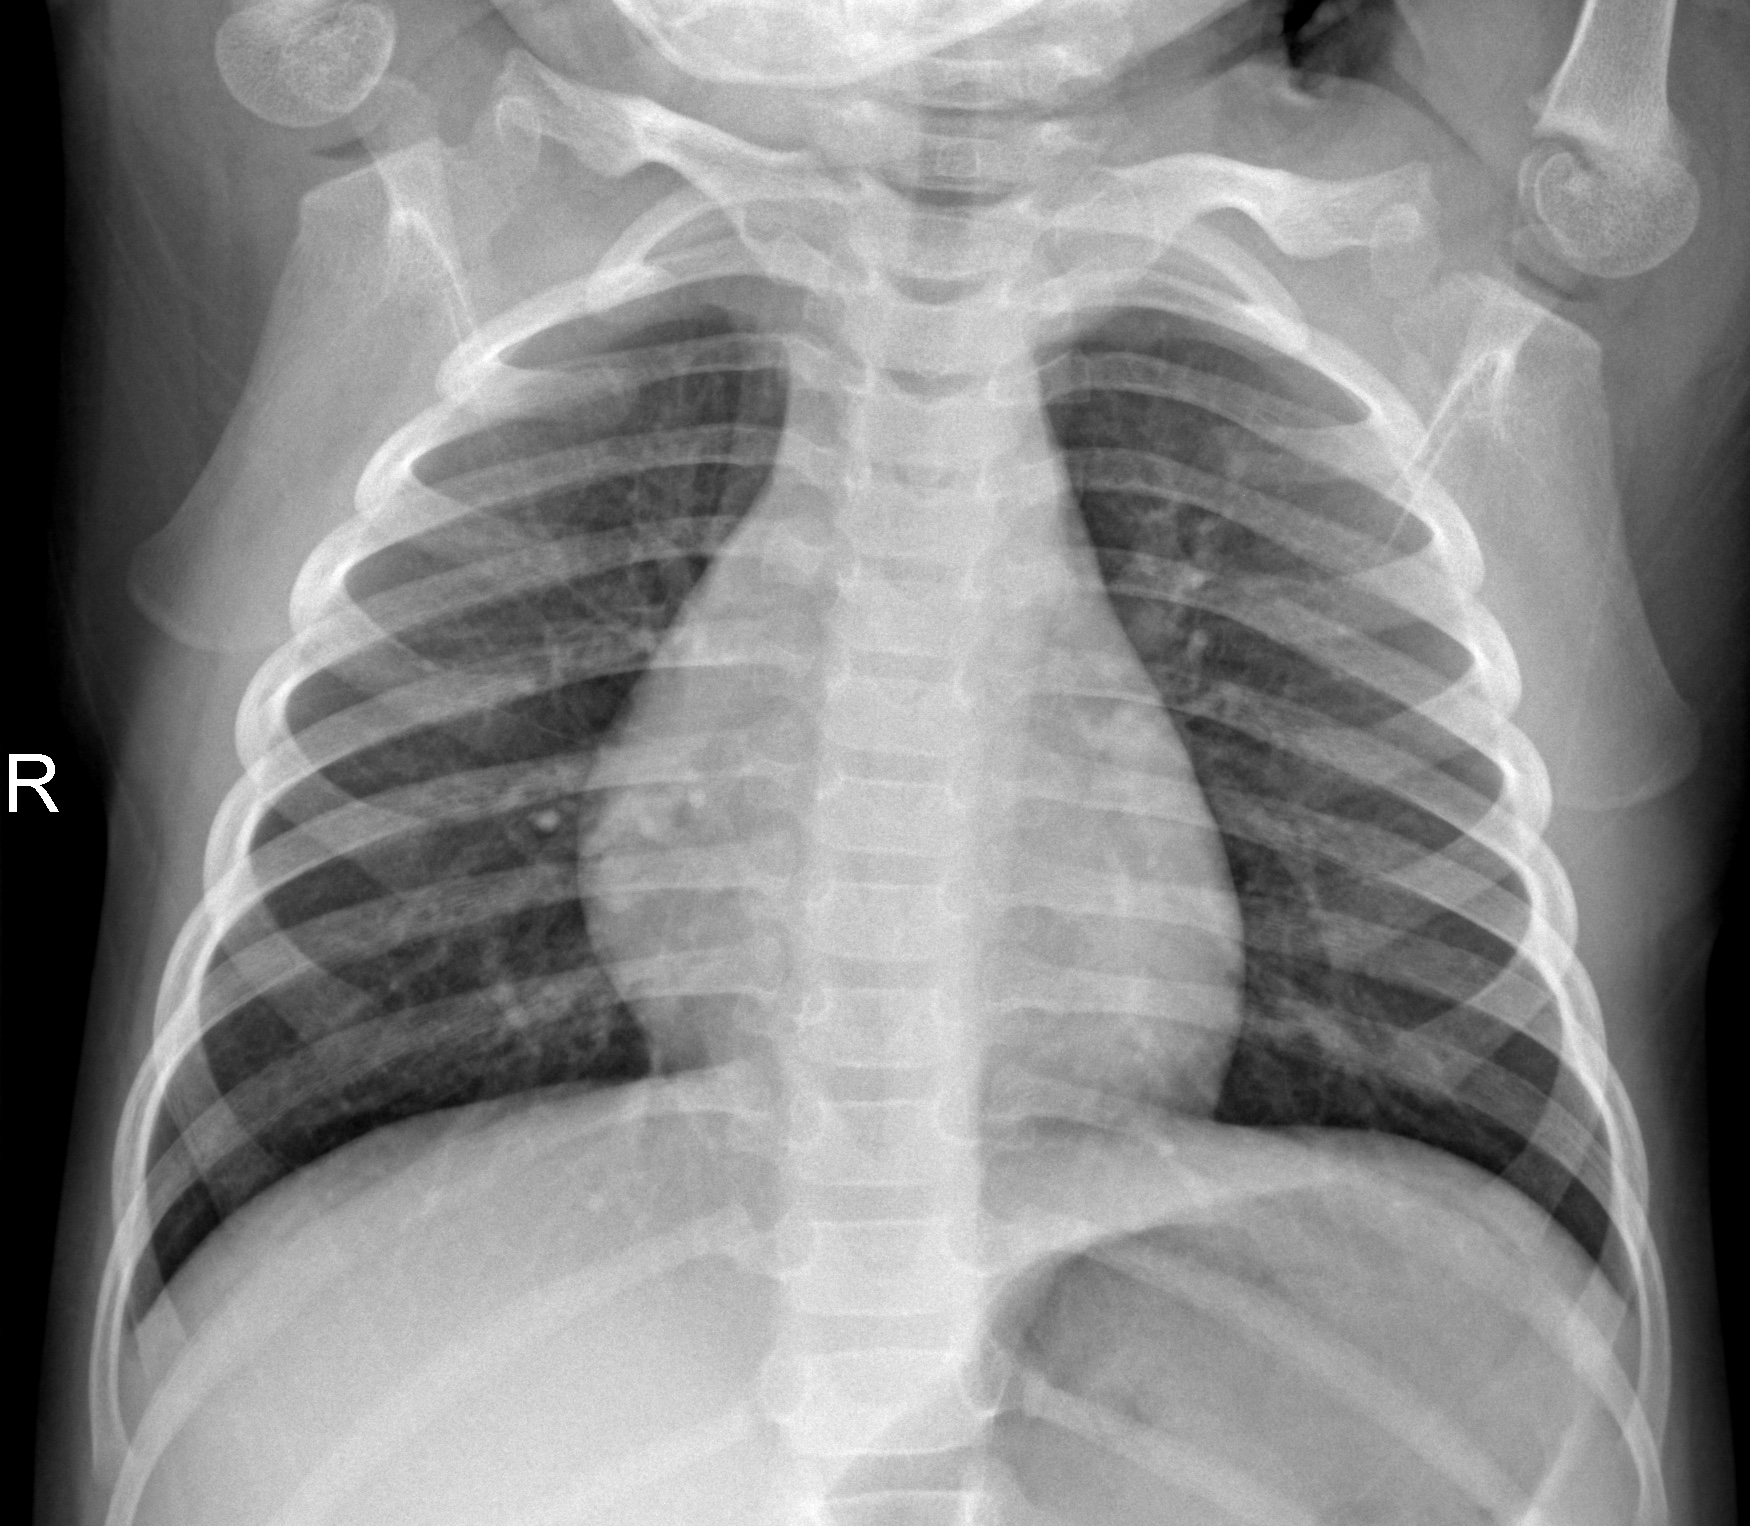
Diagnosis: NORMAL